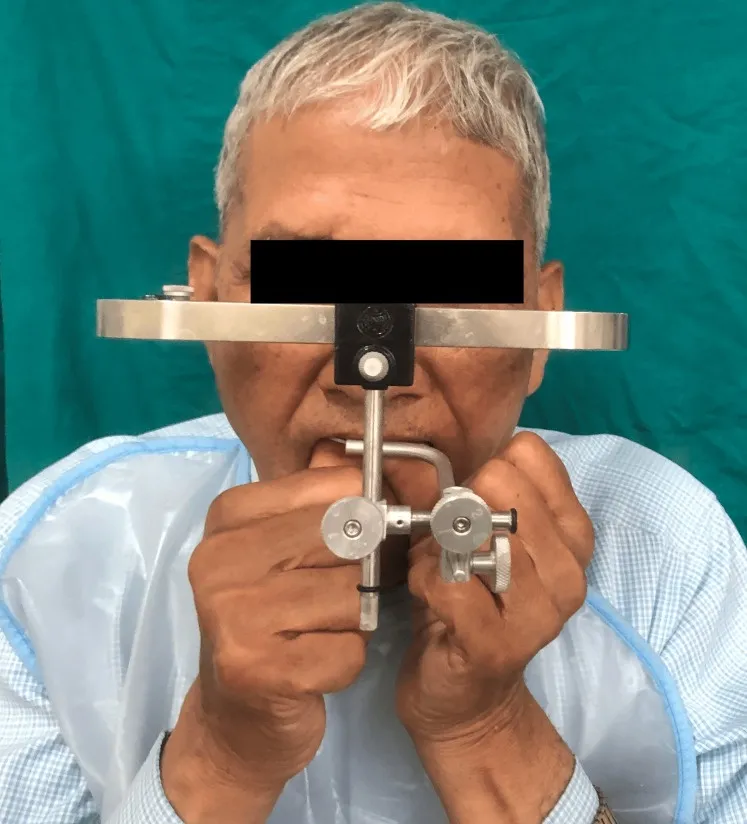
Facebow record.
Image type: medical_photograph (other_medical_photograph)